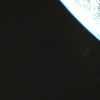
Label: space